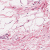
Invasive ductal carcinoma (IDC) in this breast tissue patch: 0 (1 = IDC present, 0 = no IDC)